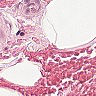
Metastatic tissue present: no